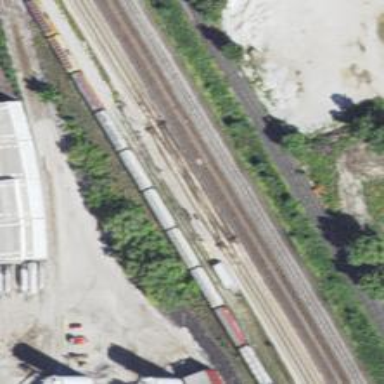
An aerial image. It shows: Railway crossover.